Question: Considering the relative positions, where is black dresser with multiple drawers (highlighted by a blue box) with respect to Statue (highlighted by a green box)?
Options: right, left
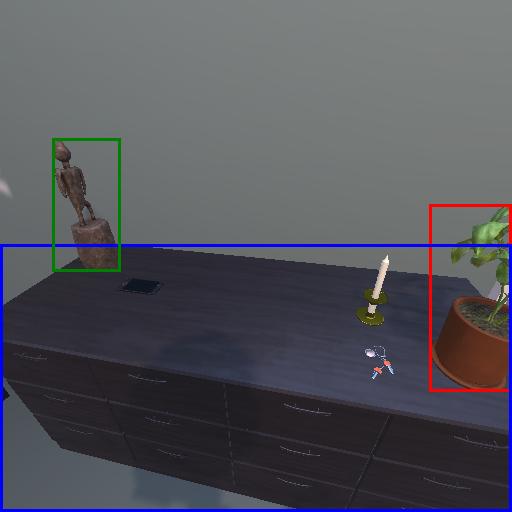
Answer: right